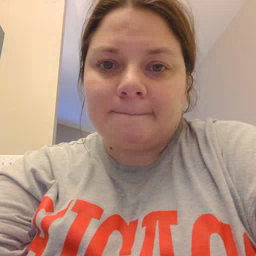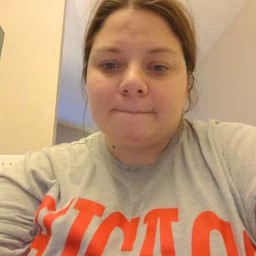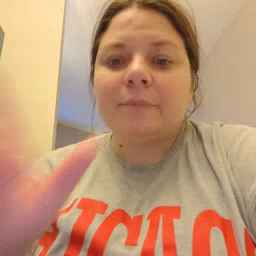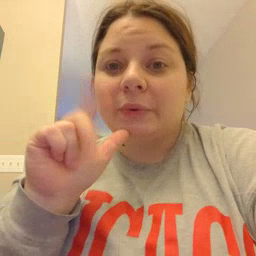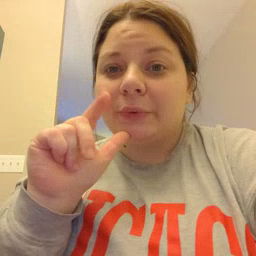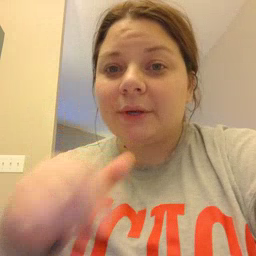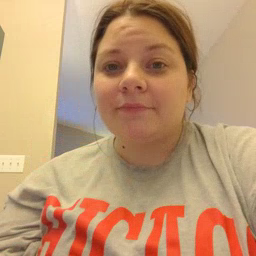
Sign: who